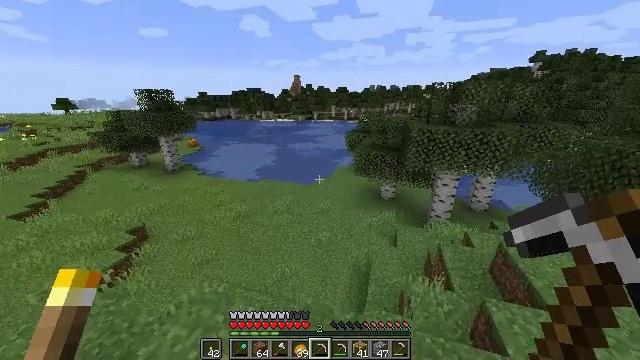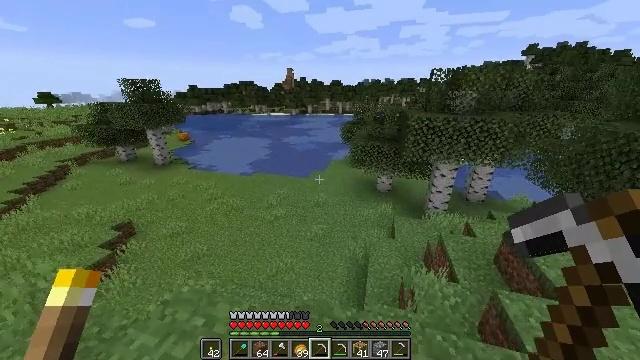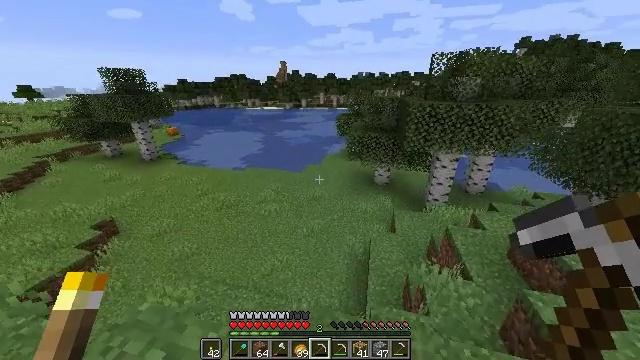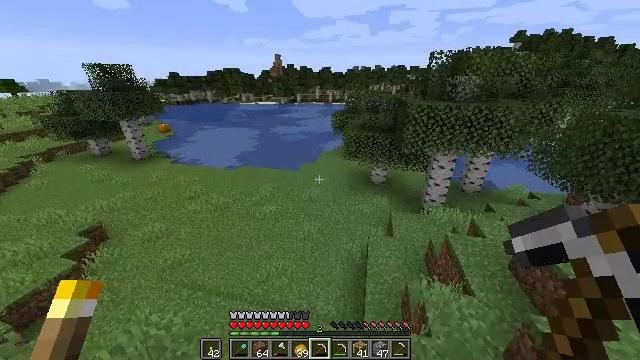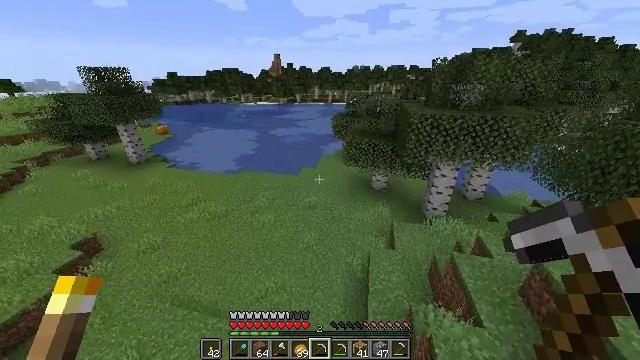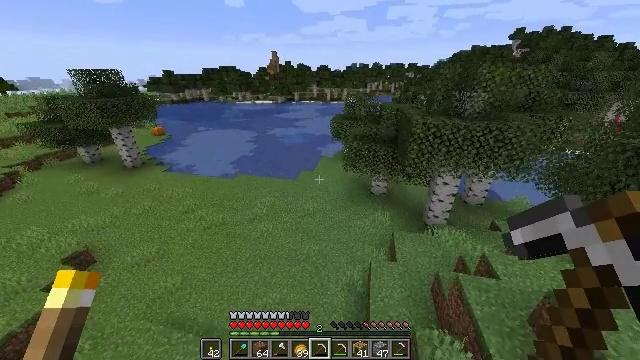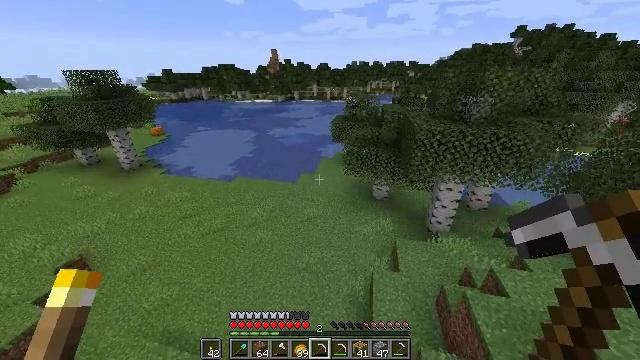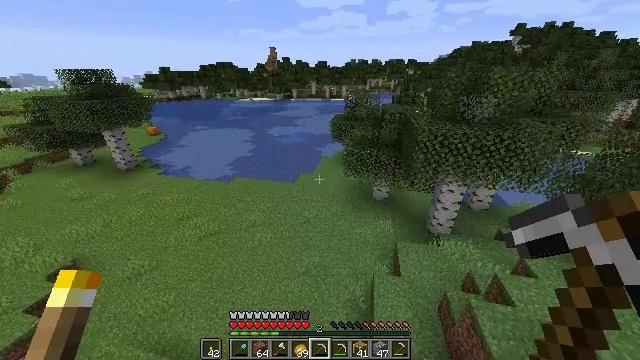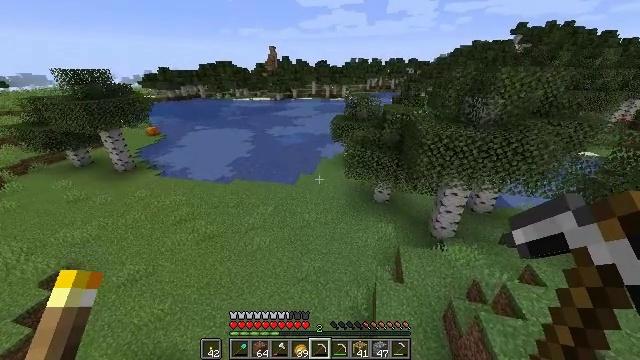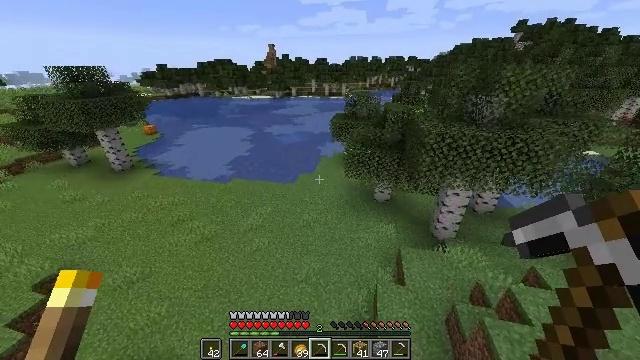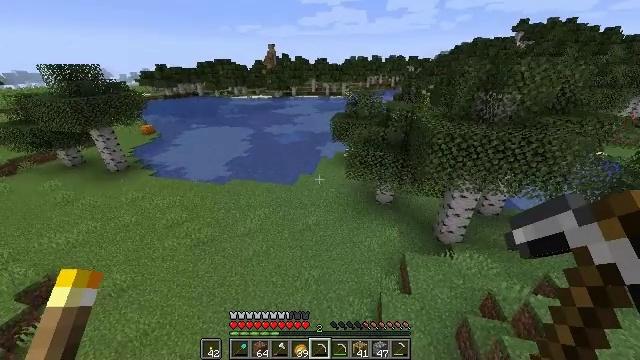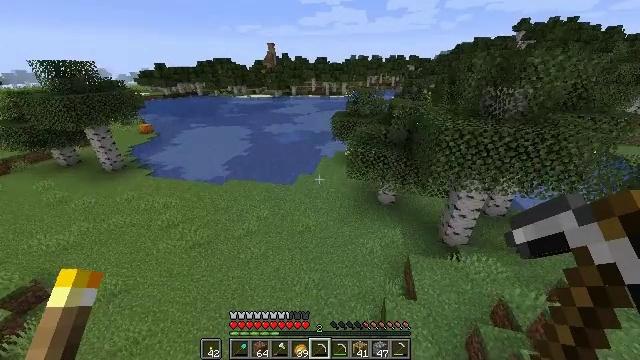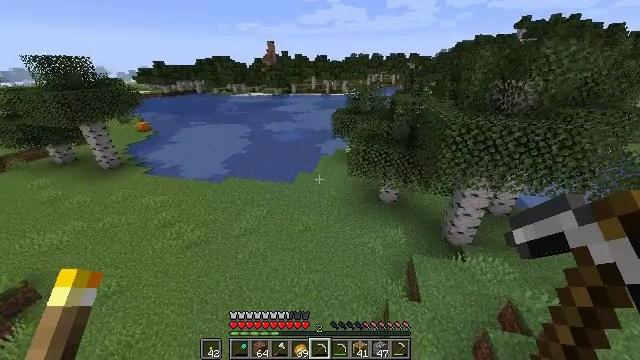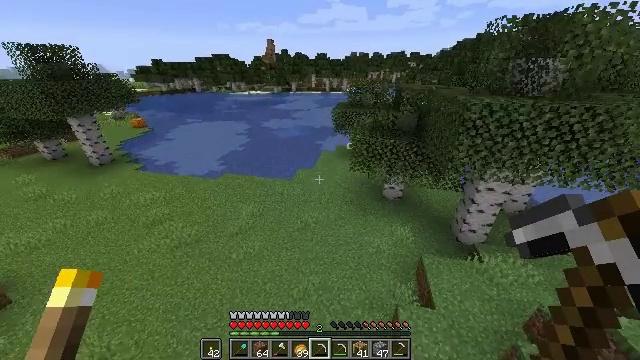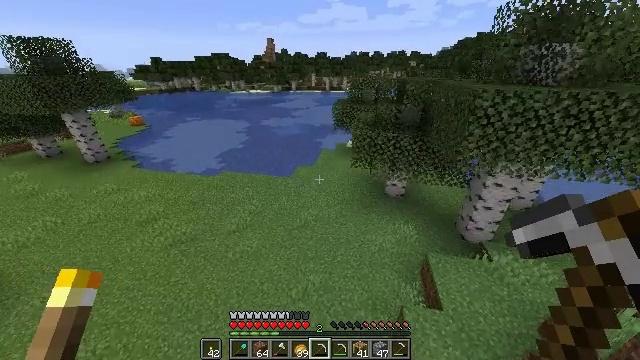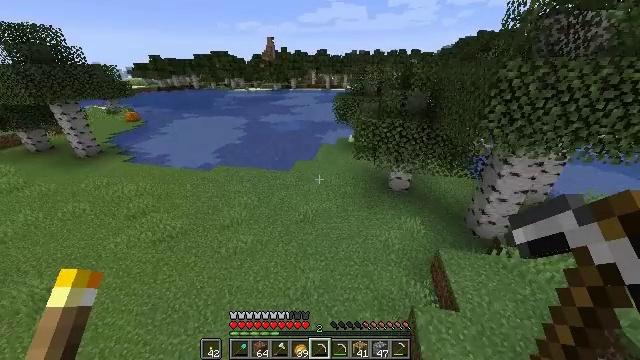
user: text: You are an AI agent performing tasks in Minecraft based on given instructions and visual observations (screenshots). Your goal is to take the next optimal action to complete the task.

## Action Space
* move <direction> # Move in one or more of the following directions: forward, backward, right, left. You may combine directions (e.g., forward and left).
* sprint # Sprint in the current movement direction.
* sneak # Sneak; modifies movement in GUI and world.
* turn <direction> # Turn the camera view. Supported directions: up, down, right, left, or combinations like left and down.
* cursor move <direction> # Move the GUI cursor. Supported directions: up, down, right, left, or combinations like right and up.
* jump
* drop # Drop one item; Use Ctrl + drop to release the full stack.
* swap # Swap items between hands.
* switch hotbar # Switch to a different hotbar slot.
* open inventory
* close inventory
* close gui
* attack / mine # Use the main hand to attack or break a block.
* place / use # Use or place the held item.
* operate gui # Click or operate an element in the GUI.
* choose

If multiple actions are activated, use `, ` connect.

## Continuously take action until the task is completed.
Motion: motion action
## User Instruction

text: Harvest kelp plant in the water.
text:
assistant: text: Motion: move forward, turn right and down, jump
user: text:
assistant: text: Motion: move forward, turn right and down, jump
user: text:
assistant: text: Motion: move forward, turn right and down, jump
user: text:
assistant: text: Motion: move forward, sprint, jump
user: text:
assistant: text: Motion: move forward, sprint, jump
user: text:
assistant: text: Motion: move forward, sprint, jump
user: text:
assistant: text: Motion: move forward, sprint, jump
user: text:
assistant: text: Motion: move forward, jump
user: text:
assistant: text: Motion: move forward, jump
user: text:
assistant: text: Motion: move forward, jump
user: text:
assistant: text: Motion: move forward, jump
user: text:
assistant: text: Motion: move forward, jump
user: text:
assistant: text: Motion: move forward, jump
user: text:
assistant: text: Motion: move forward, jump
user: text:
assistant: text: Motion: move forward, jump
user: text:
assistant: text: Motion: move forward, jump
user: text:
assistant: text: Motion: move forward, jump
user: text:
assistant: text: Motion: move forward, sprint, jump
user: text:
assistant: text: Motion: move forward, sprint, jump
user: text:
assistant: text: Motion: move forward, sprint, jump
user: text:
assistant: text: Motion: move forward, sprint, jump
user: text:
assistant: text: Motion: move forward, sprint, jump
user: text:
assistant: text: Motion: move forward, jump
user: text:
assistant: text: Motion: move forward, jump
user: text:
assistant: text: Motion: move forward, jump
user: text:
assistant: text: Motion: move forward, jump
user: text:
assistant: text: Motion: move forward, jump
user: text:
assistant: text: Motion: move forward, jump
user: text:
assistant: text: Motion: move forward, jump
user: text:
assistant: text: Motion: move forward, sprint, jump